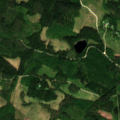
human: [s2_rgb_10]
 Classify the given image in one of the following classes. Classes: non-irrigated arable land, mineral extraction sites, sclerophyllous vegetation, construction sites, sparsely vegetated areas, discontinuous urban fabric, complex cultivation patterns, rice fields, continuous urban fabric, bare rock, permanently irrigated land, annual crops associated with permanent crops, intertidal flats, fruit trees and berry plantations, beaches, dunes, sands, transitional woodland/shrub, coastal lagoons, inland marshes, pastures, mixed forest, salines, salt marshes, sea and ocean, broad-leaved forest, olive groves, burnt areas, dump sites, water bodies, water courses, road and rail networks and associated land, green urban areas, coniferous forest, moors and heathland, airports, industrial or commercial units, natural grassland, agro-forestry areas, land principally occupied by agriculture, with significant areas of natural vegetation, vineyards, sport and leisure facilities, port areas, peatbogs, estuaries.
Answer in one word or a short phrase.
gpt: coniferous forest, mixed forest, transitional woodland/shrub